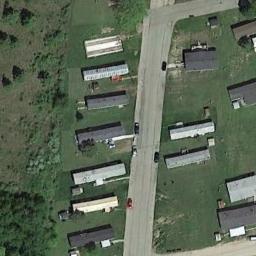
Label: mobile_home_park